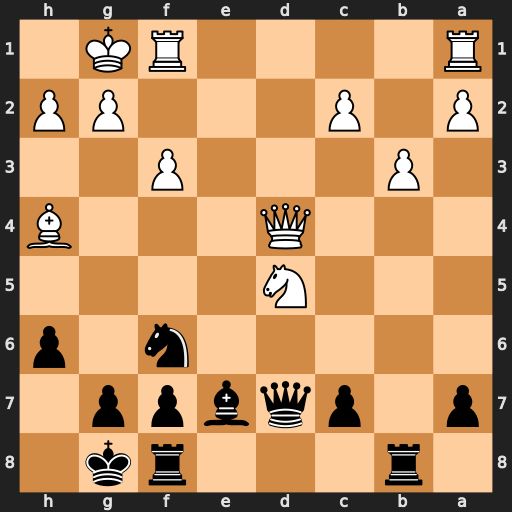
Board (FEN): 1r3rk1/p1pqbpp1/5n1p/3N4/3Q3B/1P3P2/P1P3PP/R4RK1
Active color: b
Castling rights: -
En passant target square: -
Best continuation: Qxd5 Qxd5 Nxd5 Bxe7 Nxe7